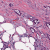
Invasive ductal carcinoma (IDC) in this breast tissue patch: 1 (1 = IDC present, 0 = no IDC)